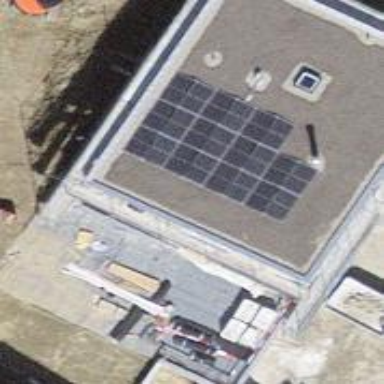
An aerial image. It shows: Solar power generator utilizing photovoltaic technology with solar photovoltaic panels.